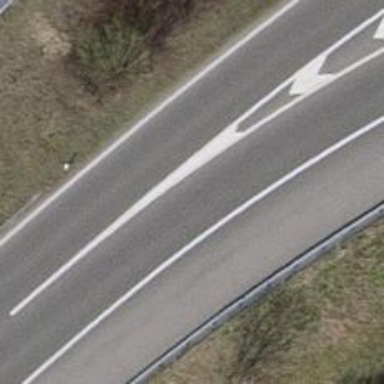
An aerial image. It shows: Asphalt motorway link.